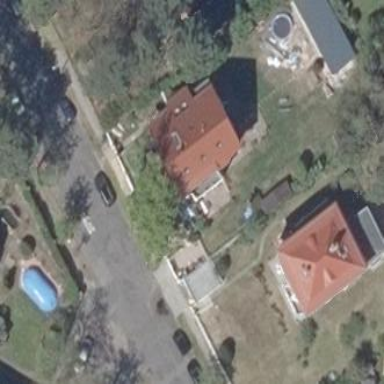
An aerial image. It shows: Residential building with gabled roof.